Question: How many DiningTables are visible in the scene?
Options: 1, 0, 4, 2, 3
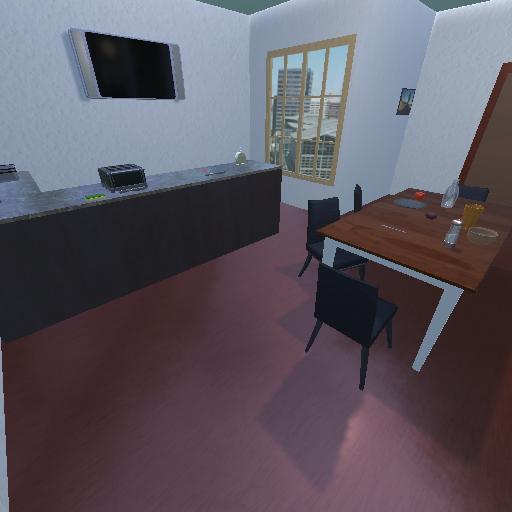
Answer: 1